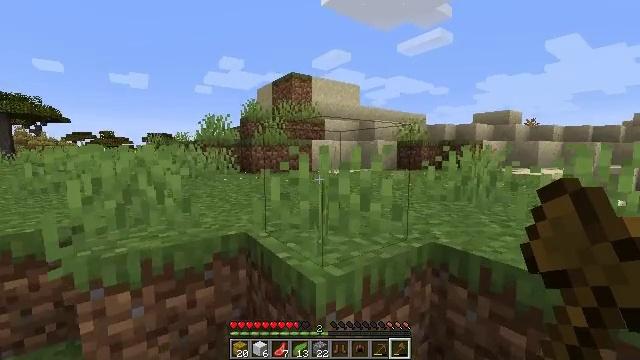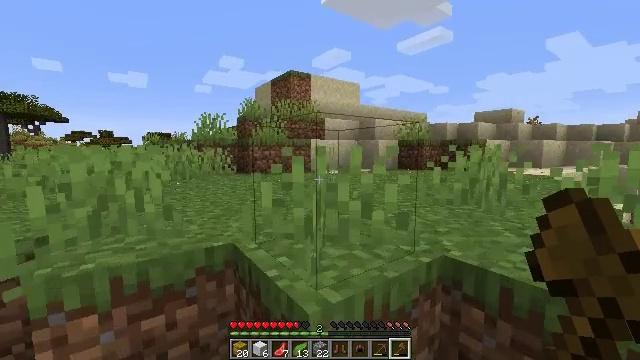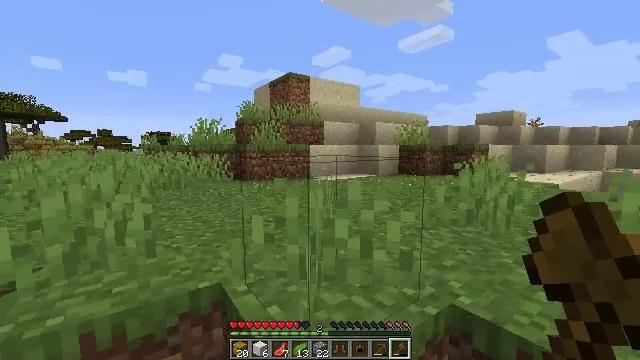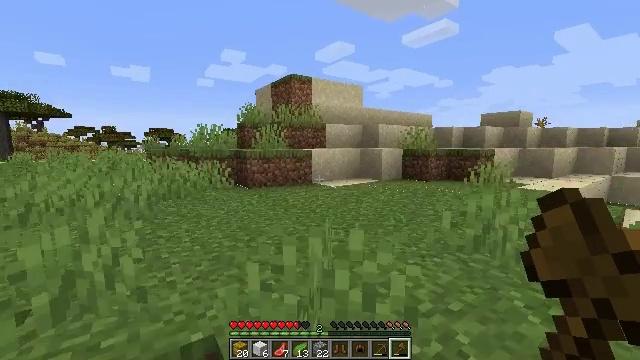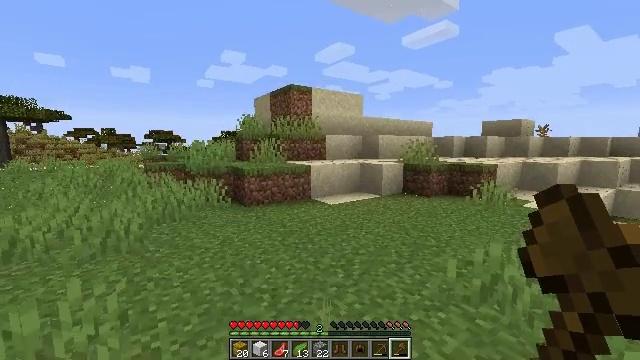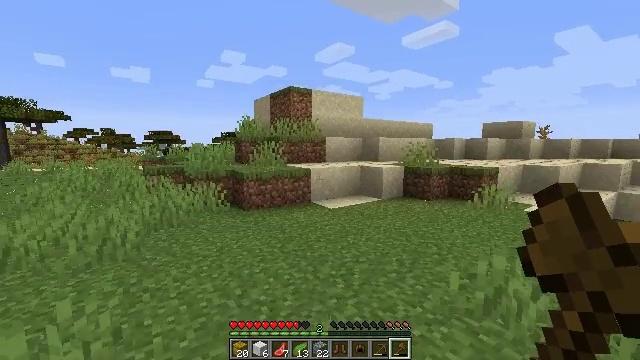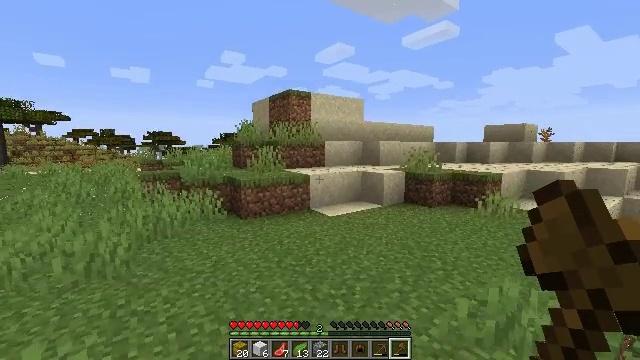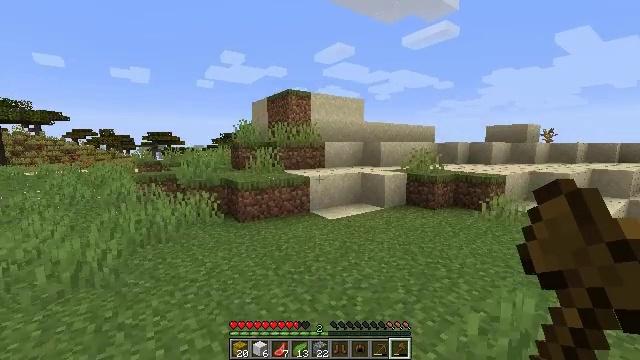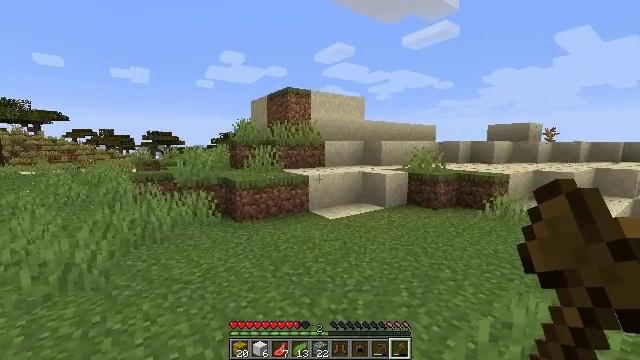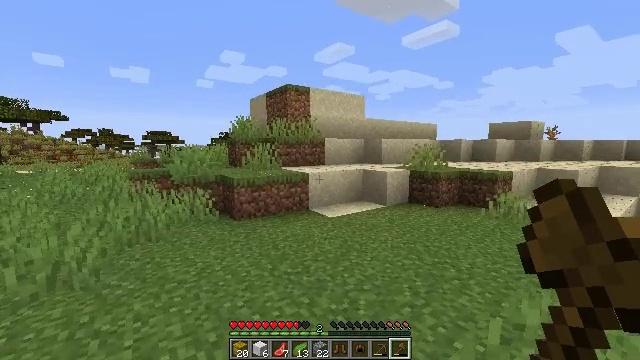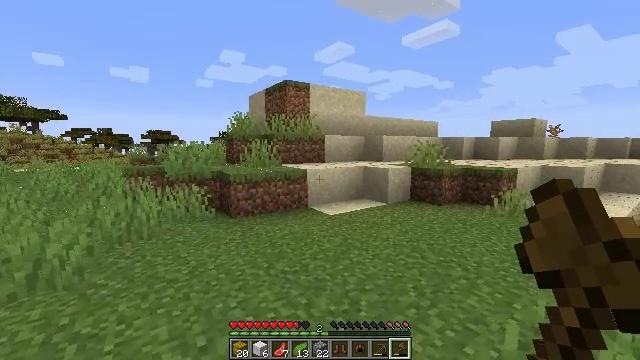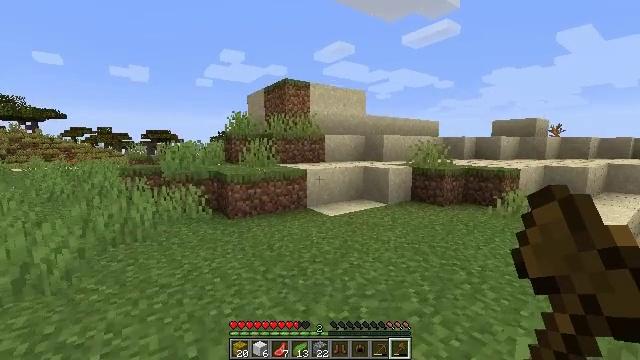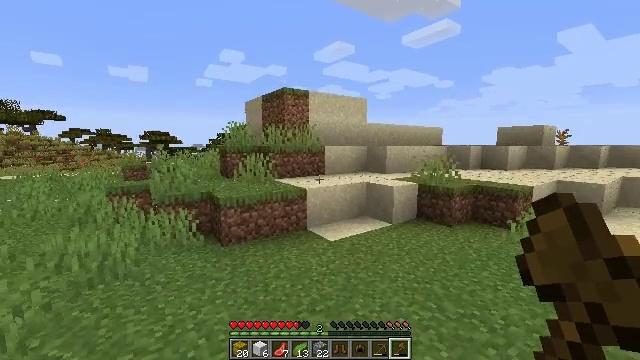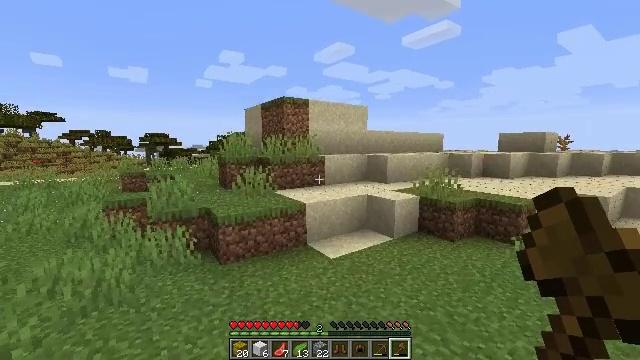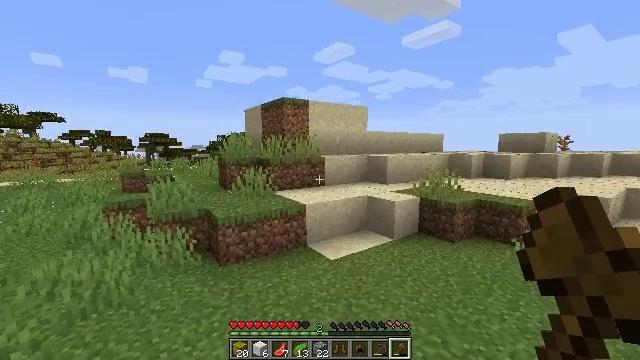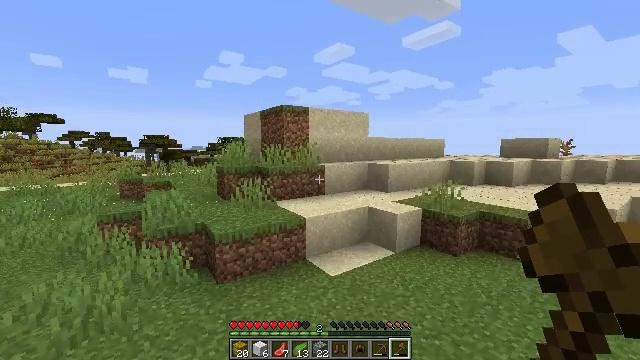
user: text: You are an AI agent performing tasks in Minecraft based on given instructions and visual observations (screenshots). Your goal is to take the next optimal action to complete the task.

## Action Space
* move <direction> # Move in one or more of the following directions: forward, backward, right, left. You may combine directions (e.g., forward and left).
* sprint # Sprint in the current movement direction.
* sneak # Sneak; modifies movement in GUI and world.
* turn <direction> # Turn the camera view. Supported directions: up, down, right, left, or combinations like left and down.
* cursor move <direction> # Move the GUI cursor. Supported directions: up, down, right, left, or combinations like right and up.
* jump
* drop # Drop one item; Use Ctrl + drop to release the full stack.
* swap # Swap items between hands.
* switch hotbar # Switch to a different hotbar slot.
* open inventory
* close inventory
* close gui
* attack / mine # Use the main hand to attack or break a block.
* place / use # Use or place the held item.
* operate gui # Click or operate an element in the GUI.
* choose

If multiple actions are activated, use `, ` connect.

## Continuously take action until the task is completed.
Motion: motion action
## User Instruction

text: Mine the oxeye daisy flower.
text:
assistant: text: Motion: move forward, sprint, jump
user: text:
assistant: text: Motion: move forward, jump
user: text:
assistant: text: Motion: move forward, turn down, jump
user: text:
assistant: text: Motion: move forward, jump
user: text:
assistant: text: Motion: move forward, jump
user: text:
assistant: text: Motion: move forward, sprint, jump
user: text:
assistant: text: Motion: move forward, sprint, jump
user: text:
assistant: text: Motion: move forward, sprint, jump
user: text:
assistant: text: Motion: move forward, jump
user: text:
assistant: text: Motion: move forward, jump
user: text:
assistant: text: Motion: move forward, jump
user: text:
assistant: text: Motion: move forward, jump
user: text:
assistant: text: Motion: move forward, sprint, jump
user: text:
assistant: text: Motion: move forward, sprint, jump
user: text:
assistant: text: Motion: move forward, sprint, jump
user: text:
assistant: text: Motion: move forward, jump
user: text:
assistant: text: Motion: move forward, jump
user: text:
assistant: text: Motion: move forward, jump
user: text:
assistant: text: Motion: move forward, jump
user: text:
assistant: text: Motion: move forward, jump
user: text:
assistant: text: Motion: move forward, jump
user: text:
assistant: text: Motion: move forward, sprint, jump
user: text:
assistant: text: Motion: move forward, sprint, jump
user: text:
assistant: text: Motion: move forward, sprint, jump
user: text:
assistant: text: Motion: move forward, jump
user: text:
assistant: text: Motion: move forward, jump
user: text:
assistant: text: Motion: move forward, jump
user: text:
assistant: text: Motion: move forward, jump
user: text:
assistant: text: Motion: move forward, jump
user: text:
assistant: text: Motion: move forward, jump